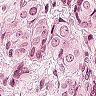
Metastatic tissue present: yes